Interaction volume radius: 5 \u00c5
Interaction volume height: 20 \u00c5
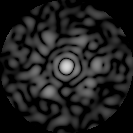
Disorder parameter: 0.7663